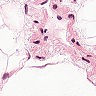
Metastatic tissue present: no